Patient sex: M
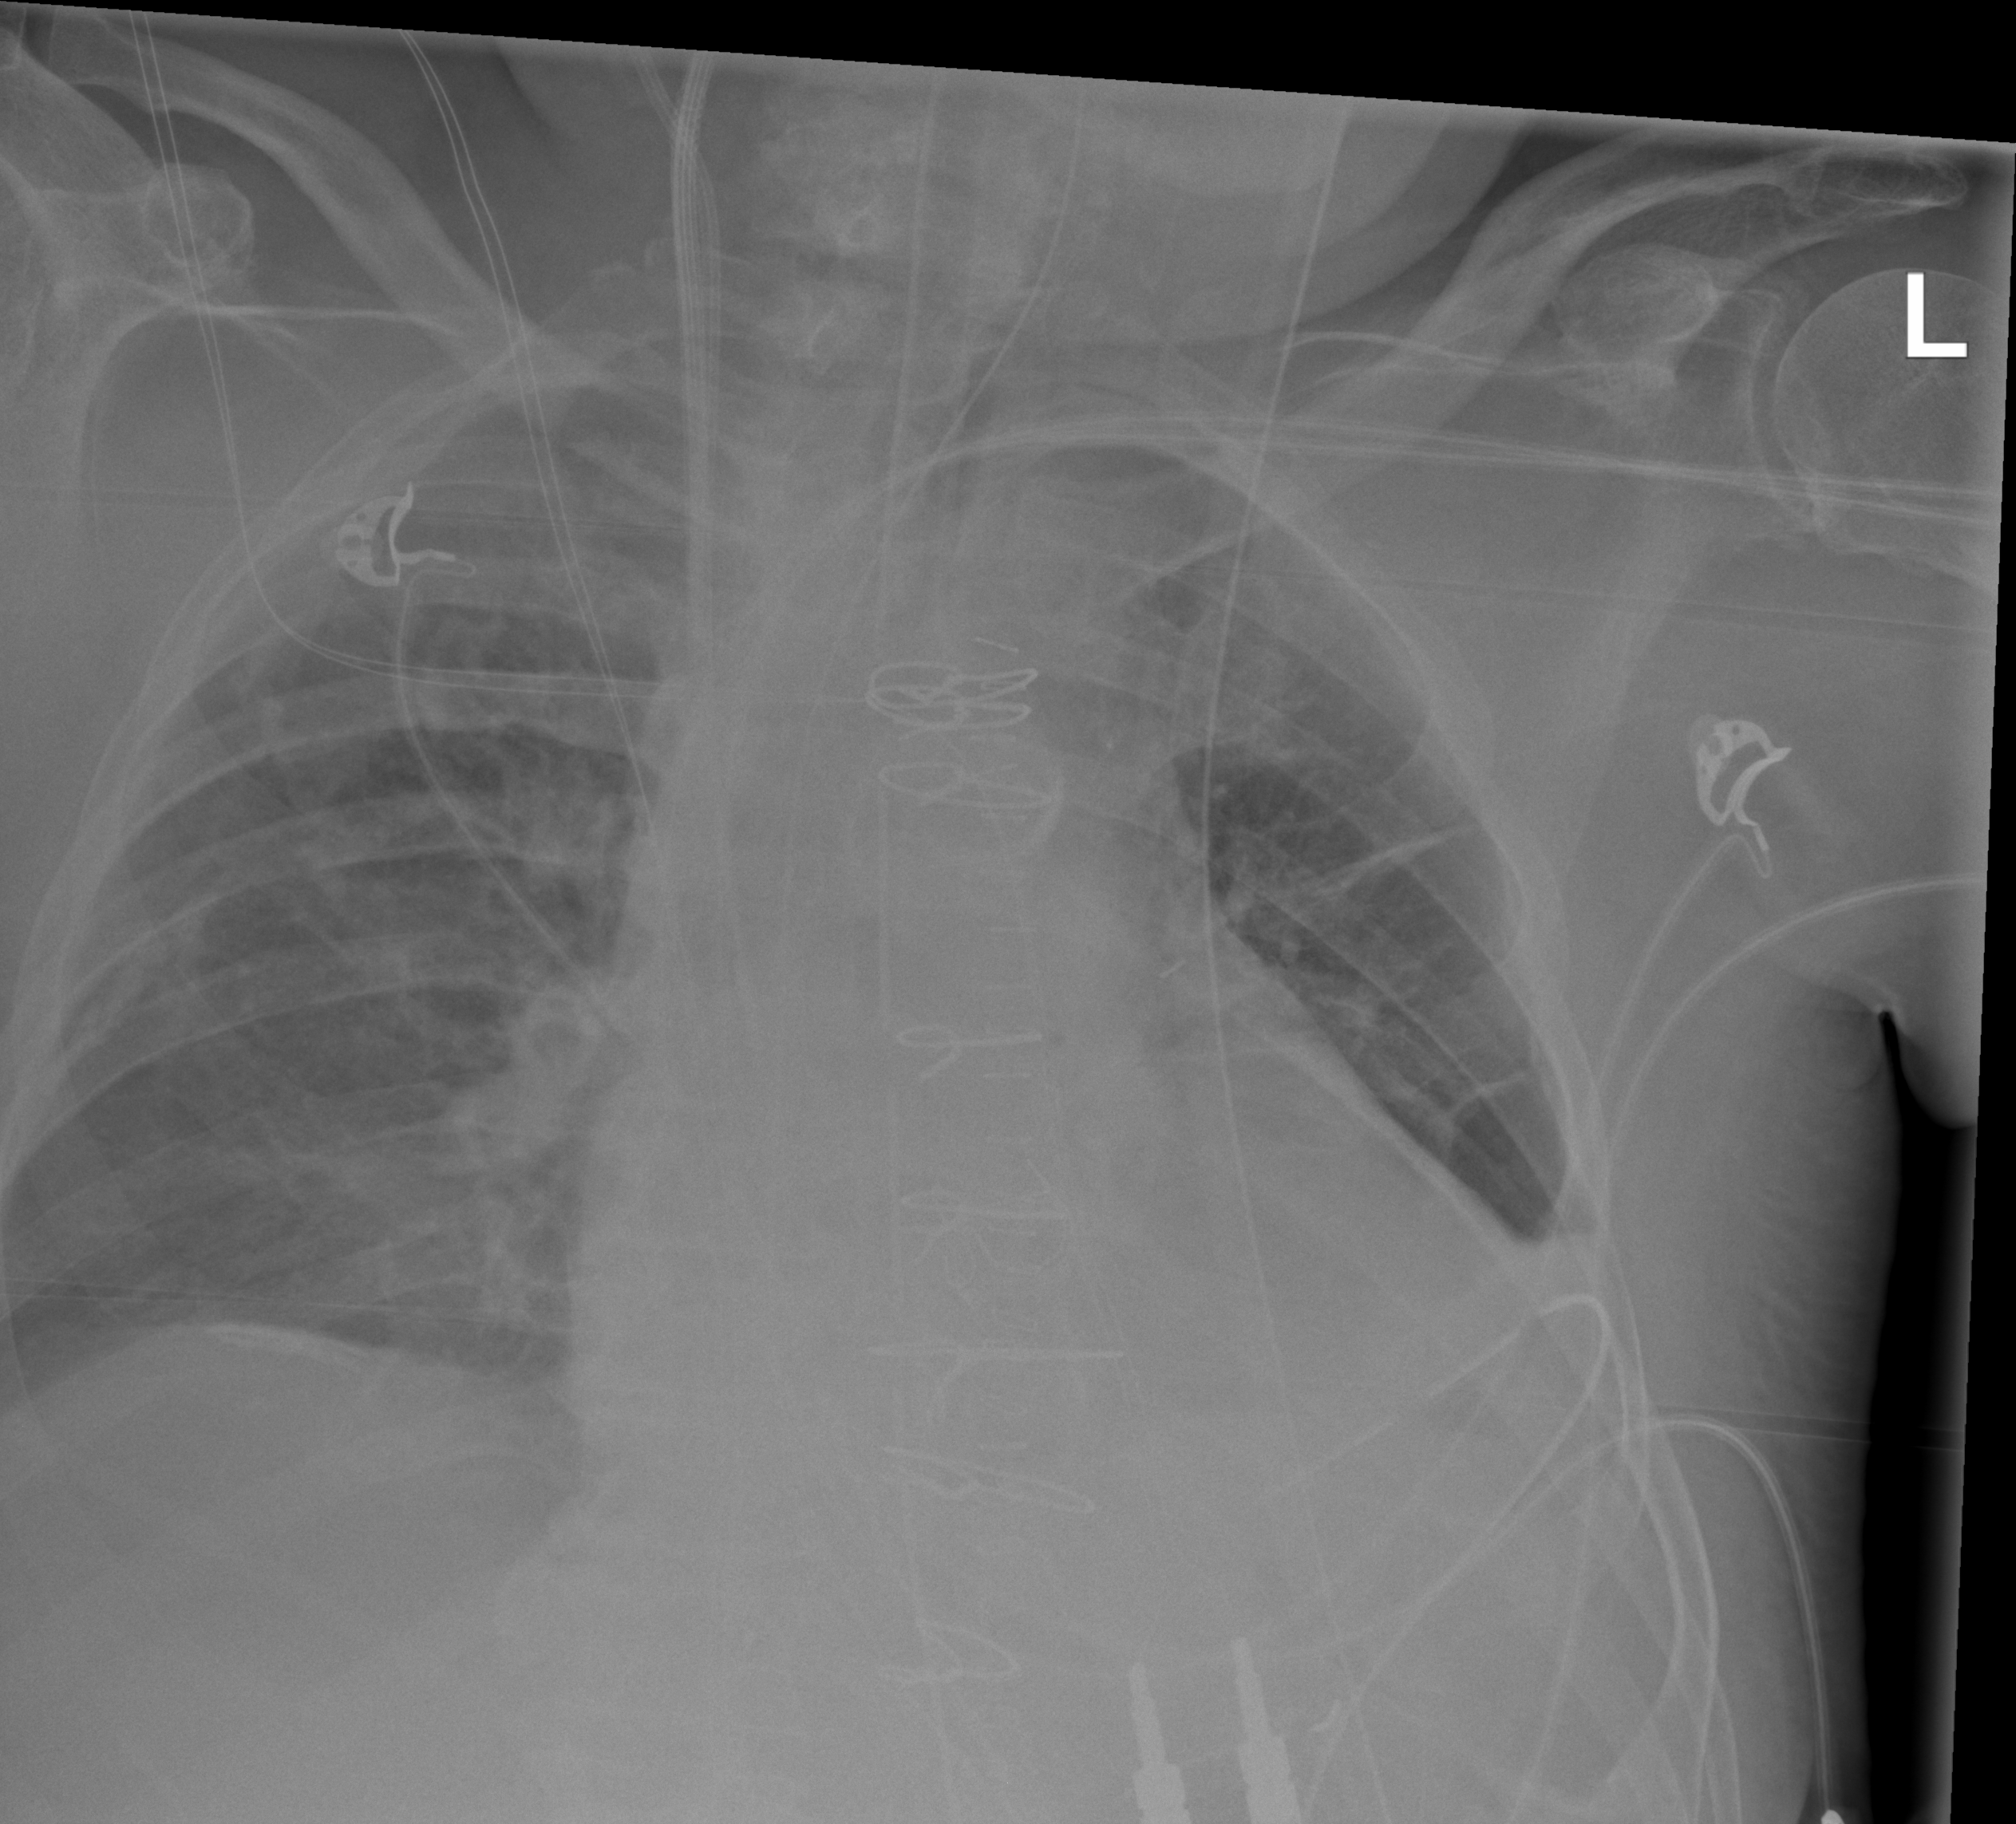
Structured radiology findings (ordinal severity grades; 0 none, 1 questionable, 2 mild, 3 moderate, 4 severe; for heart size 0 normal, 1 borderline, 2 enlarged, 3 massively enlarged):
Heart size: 2
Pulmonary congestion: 2
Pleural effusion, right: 0
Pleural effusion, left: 0
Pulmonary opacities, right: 0
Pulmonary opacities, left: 0
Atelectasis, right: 2
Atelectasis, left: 2